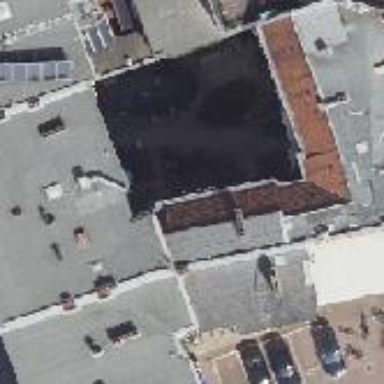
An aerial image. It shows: Part of building.